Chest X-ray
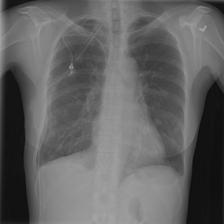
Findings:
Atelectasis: negative
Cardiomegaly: negative
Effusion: negative
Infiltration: negative
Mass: negative
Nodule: negative
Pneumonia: negative
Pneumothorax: positive
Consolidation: negative
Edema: negative
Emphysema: negative
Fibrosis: negative
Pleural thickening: negative
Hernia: negative